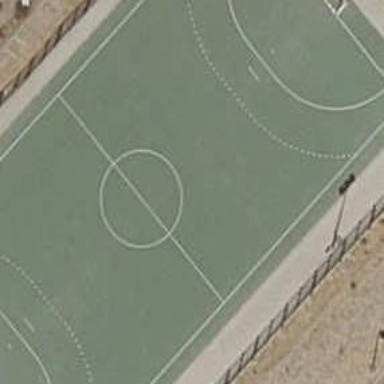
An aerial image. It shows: Futsal pitch for leisure.